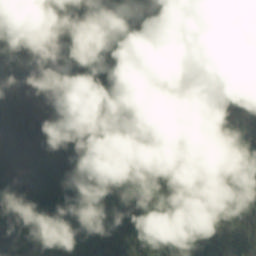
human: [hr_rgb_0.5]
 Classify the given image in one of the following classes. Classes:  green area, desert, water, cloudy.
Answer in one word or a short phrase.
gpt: cloudy